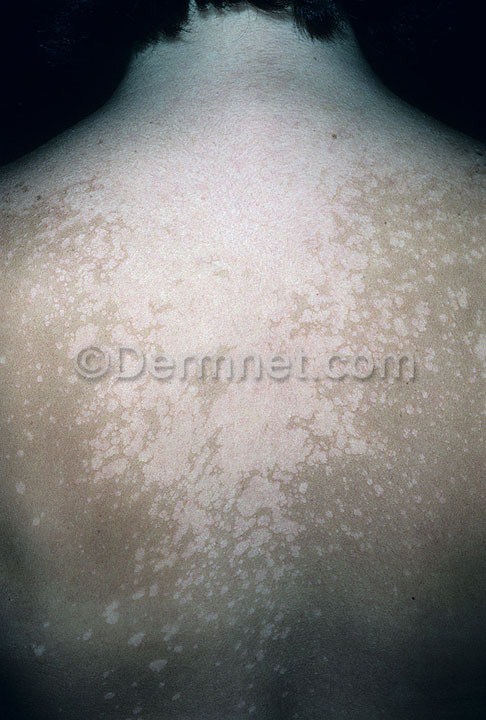
Disease: Tinea Ringworm Candidiasis and other Fungal Infections